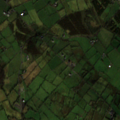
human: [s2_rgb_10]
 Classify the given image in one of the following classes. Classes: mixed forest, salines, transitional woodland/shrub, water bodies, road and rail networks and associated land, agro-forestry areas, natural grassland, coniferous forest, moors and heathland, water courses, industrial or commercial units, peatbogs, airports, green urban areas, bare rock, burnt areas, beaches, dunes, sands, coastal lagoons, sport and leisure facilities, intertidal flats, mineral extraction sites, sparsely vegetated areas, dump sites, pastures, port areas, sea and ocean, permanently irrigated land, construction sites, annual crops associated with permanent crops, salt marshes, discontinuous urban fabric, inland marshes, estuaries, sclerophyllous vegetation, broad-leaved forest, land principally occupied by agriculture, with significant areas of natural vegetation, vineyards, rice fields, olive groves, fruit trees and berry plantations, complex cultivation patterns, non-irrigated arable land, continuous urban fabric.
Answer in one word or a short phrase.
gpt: pastures